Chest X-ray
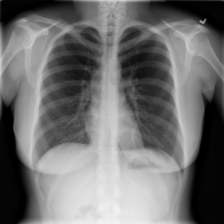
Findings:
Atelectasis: negative
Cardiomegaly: negative
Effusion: negative
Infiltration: negative
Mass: negative
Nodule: negative
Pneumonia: negative
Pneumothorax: negative
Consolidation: negative
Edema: negative
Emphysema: negative
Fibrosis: negative
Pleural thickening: negative
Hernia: negative